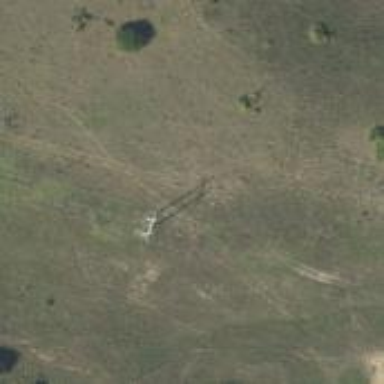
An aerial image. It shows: Power tower.